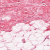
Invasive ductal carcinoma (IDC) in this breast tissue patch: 0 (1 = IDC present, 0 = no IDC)